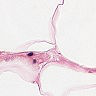
Metastatic tissue present: no